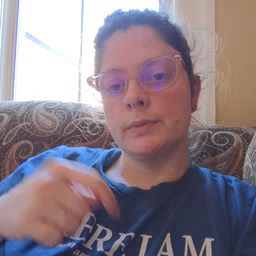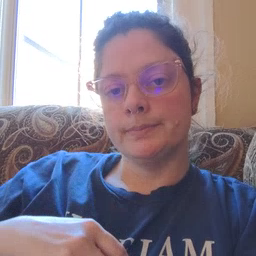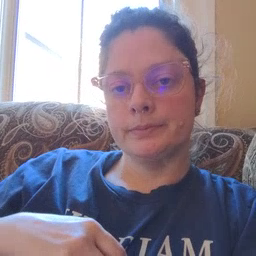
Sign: car